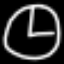
Label: clock